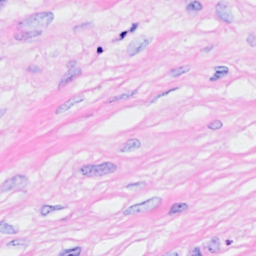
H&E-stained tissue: Breast